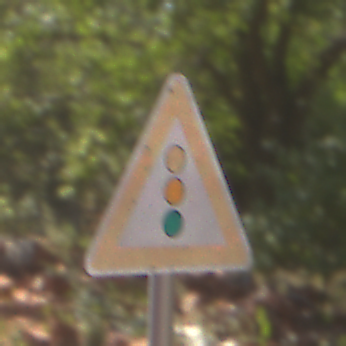
Verkehrszeichen: Lichtzeichenanlage
Umgebung: Outdoor, Nature
Tageszeit: MorningAfternoon
Wetter: Clear
Licht: Natural
Jahreszeit: Summer
Kontrast: HighContrast